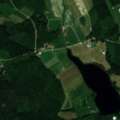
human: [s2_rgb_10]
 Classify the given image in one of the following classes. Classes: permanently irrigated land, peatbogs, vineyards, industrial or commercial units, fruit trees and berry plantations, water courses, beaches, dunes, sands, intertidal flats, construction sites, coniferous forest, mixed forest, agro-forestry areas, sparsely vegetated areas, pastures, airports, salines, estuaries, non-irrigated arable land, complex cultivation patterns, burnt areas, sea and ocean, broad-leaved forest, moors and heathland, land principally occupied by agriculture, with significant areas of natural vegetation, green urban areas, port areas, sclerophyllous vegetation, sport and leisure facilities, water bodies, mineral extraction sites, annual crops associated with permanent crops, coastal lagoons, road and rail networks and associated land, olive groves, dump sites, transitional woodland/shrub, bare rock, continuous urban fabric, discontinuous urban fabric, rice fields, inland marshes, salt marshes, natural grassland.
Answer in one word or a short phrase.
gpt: non-irrigated arable land, mixed forest